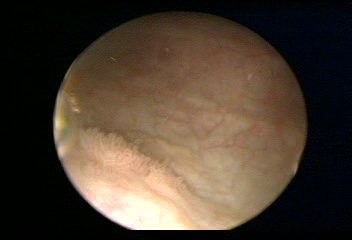
Modality: WLC
Class: Malignant
Subclass: HighGradePapillary
Lesion: L1
Stage: Ta
Morphology: Papillary
Bladder cancer association: Yes
Annotated structures: Tumor